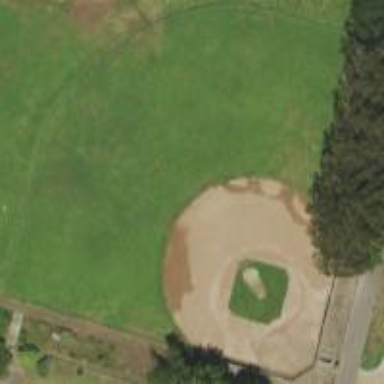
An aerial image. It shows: Baseball pitch with combination of dirt and grass surface.